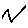
Label: zigzag